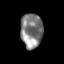
Tissue: skin
Cell type: Epithelial cells
Senescence score: 0.2207
Nuclear area (px): 752
Mean DAPI intensity: 128.71